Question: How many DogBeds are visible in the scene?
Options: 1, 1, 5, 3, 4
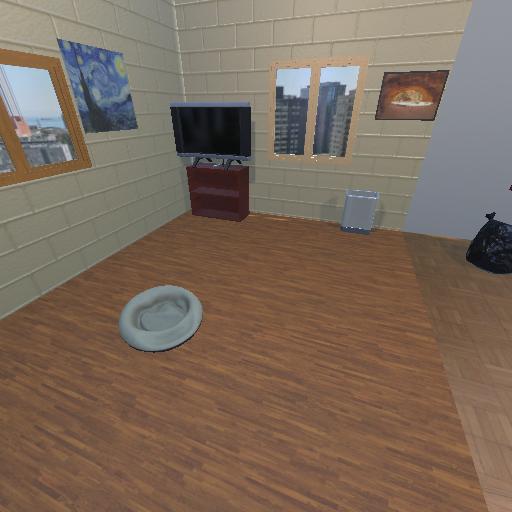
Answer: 1